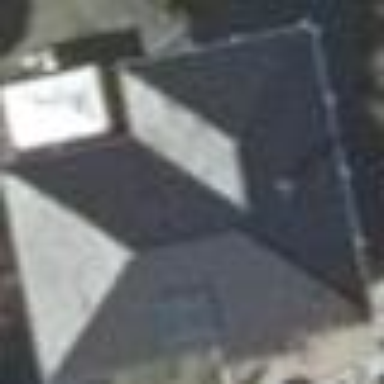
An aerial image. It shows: Simple and straightforward house.